Question: I am trying to compile a 'java' project with 'maven'.
I have tried it with the right 'click on pom file' > 'Maven' > 'Maven Install' in 'Eclipse' (m2eclipse connector)
'''
Failed to execute goal org.apache.maven.plugins:maven-resources-plugin:2.5:resources (default-resources) ...
Could not transfer artifact org.apache.maven.shared:maven-filtering:pom:1.0 from/to maven-central (http://repo.maven.apache.org/maven2/)
'''
Then I tried it in command prompt with 'mvn clean compile', but I got this screenshot:

It seems to me that 'maven' can not access the 'maven-filtering-1.0 file', even though I can access the pom file in the browser using the same URL.
I am new to 'maven' and have no idea how to fix this. Any help is greatly appreciated!
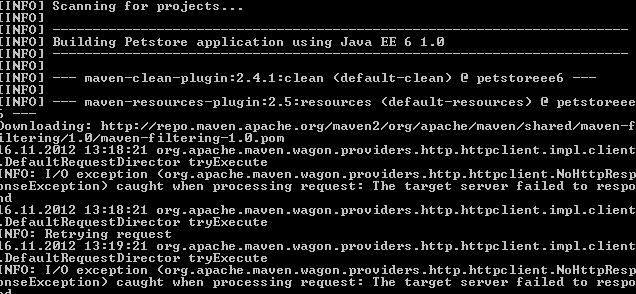
Answer: I have solved this problem. Here is what I did. It might help sembody else facing the same difficulties.
I simply deleted everything I could in my local repository (~/.m2/repository). Then I ran the 'mvn install' and everything worked fine.
Again, I did not have a proxy.